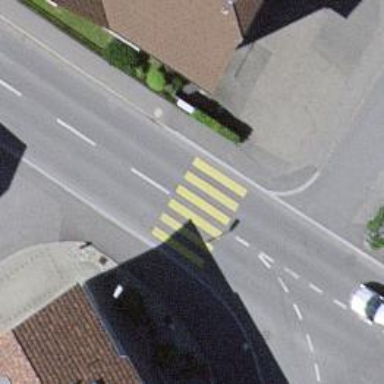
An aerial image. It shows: Marked zebra crossing with visible markings.